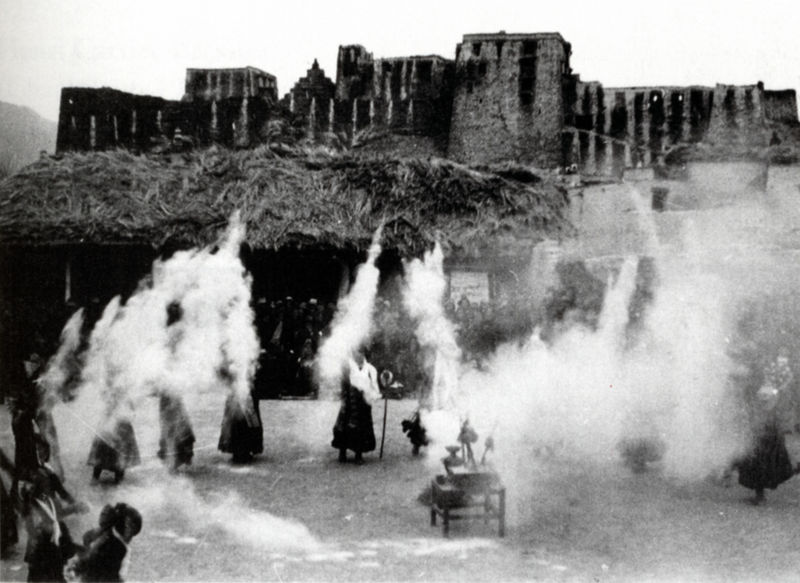
Titel: Tschitischio, Tänze
Künstler: Ernst Schäfer
Standort: Koblenz
Institution: Bundesarchiv
Schlagwörter: himmel, frauen, menschen, stadt, kleider, schwarz, straße, weiss, gebäude, hügel, qualm, rauch, boden, anhöhe, kreis, turm, röcke, heu, nebel, wagen, brand, dampf, foto, fotografie, burg, türme, haufen, heuhaufen, schwarzweiß, ruinen, photo, reet